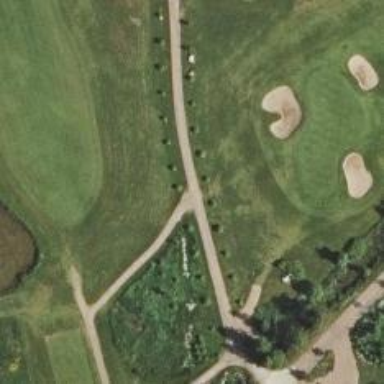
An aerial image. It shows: Service road used as golf cart path.